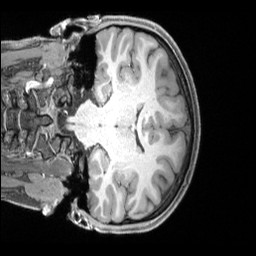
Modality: T1w
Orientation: coronal
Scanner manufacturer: siemens
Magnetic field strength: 3 T
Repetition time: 2.4 s
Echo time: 0.00228 s